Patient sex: M
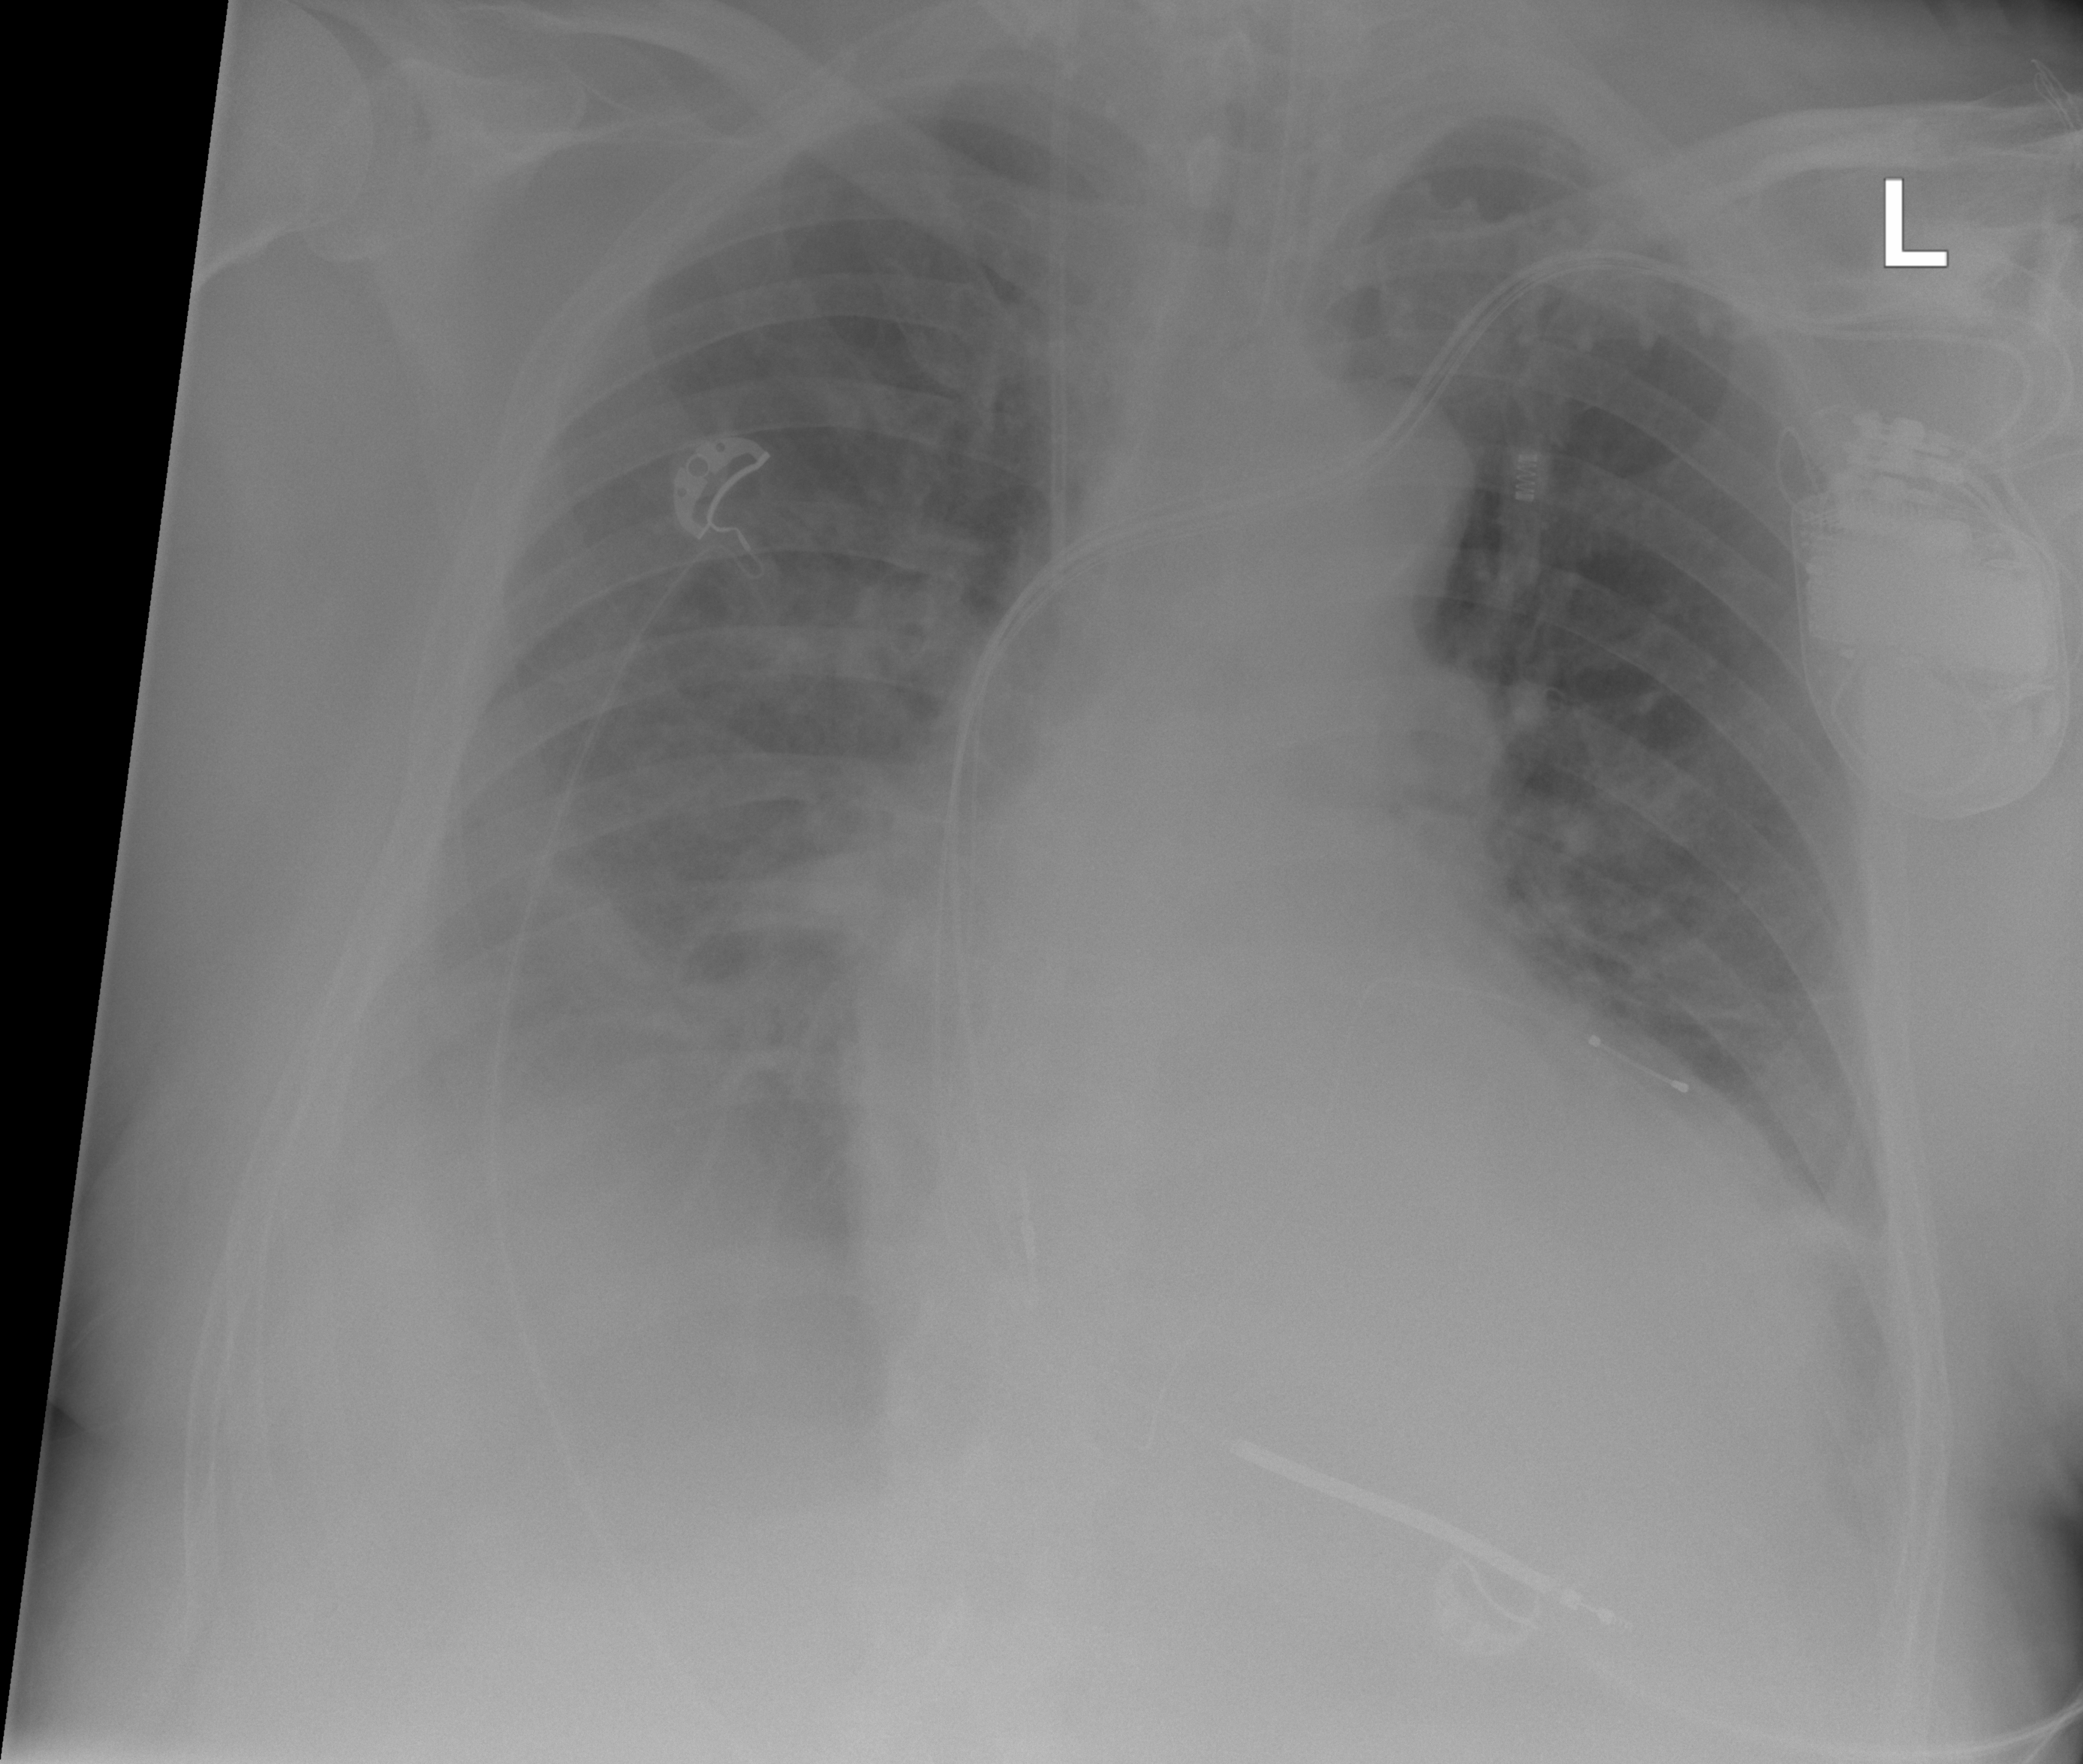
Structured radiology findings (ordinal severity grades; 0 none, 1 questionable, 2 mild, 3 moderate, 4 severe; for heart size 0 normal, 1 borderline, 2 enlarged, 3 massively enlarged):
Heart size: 2
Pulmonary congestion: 2
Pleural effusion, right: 3
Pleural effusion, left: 2
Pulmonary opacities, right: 0
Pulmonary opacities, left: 0
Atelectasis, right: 2
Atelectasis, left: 2